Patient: sex F, age 44
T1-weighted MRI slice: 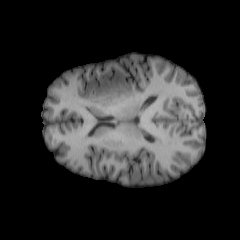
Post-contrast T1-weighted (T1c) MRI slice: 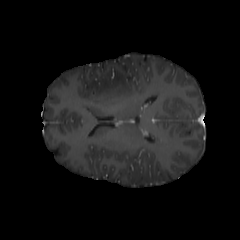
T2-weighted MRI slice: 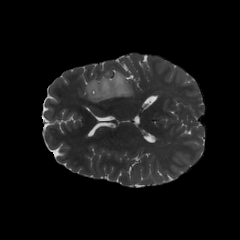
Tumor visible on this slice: yes
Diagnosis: Oligodendroglioma, IDH-mutant, 1p/19q-codeleted
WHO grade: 2